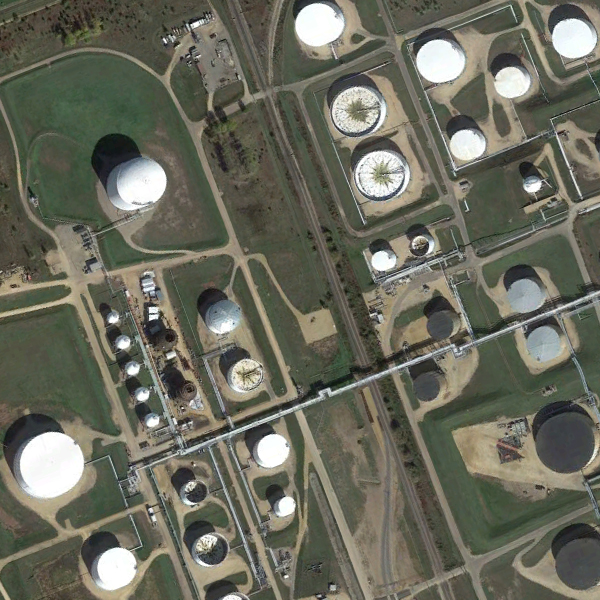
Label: StorageTanks